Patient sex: F
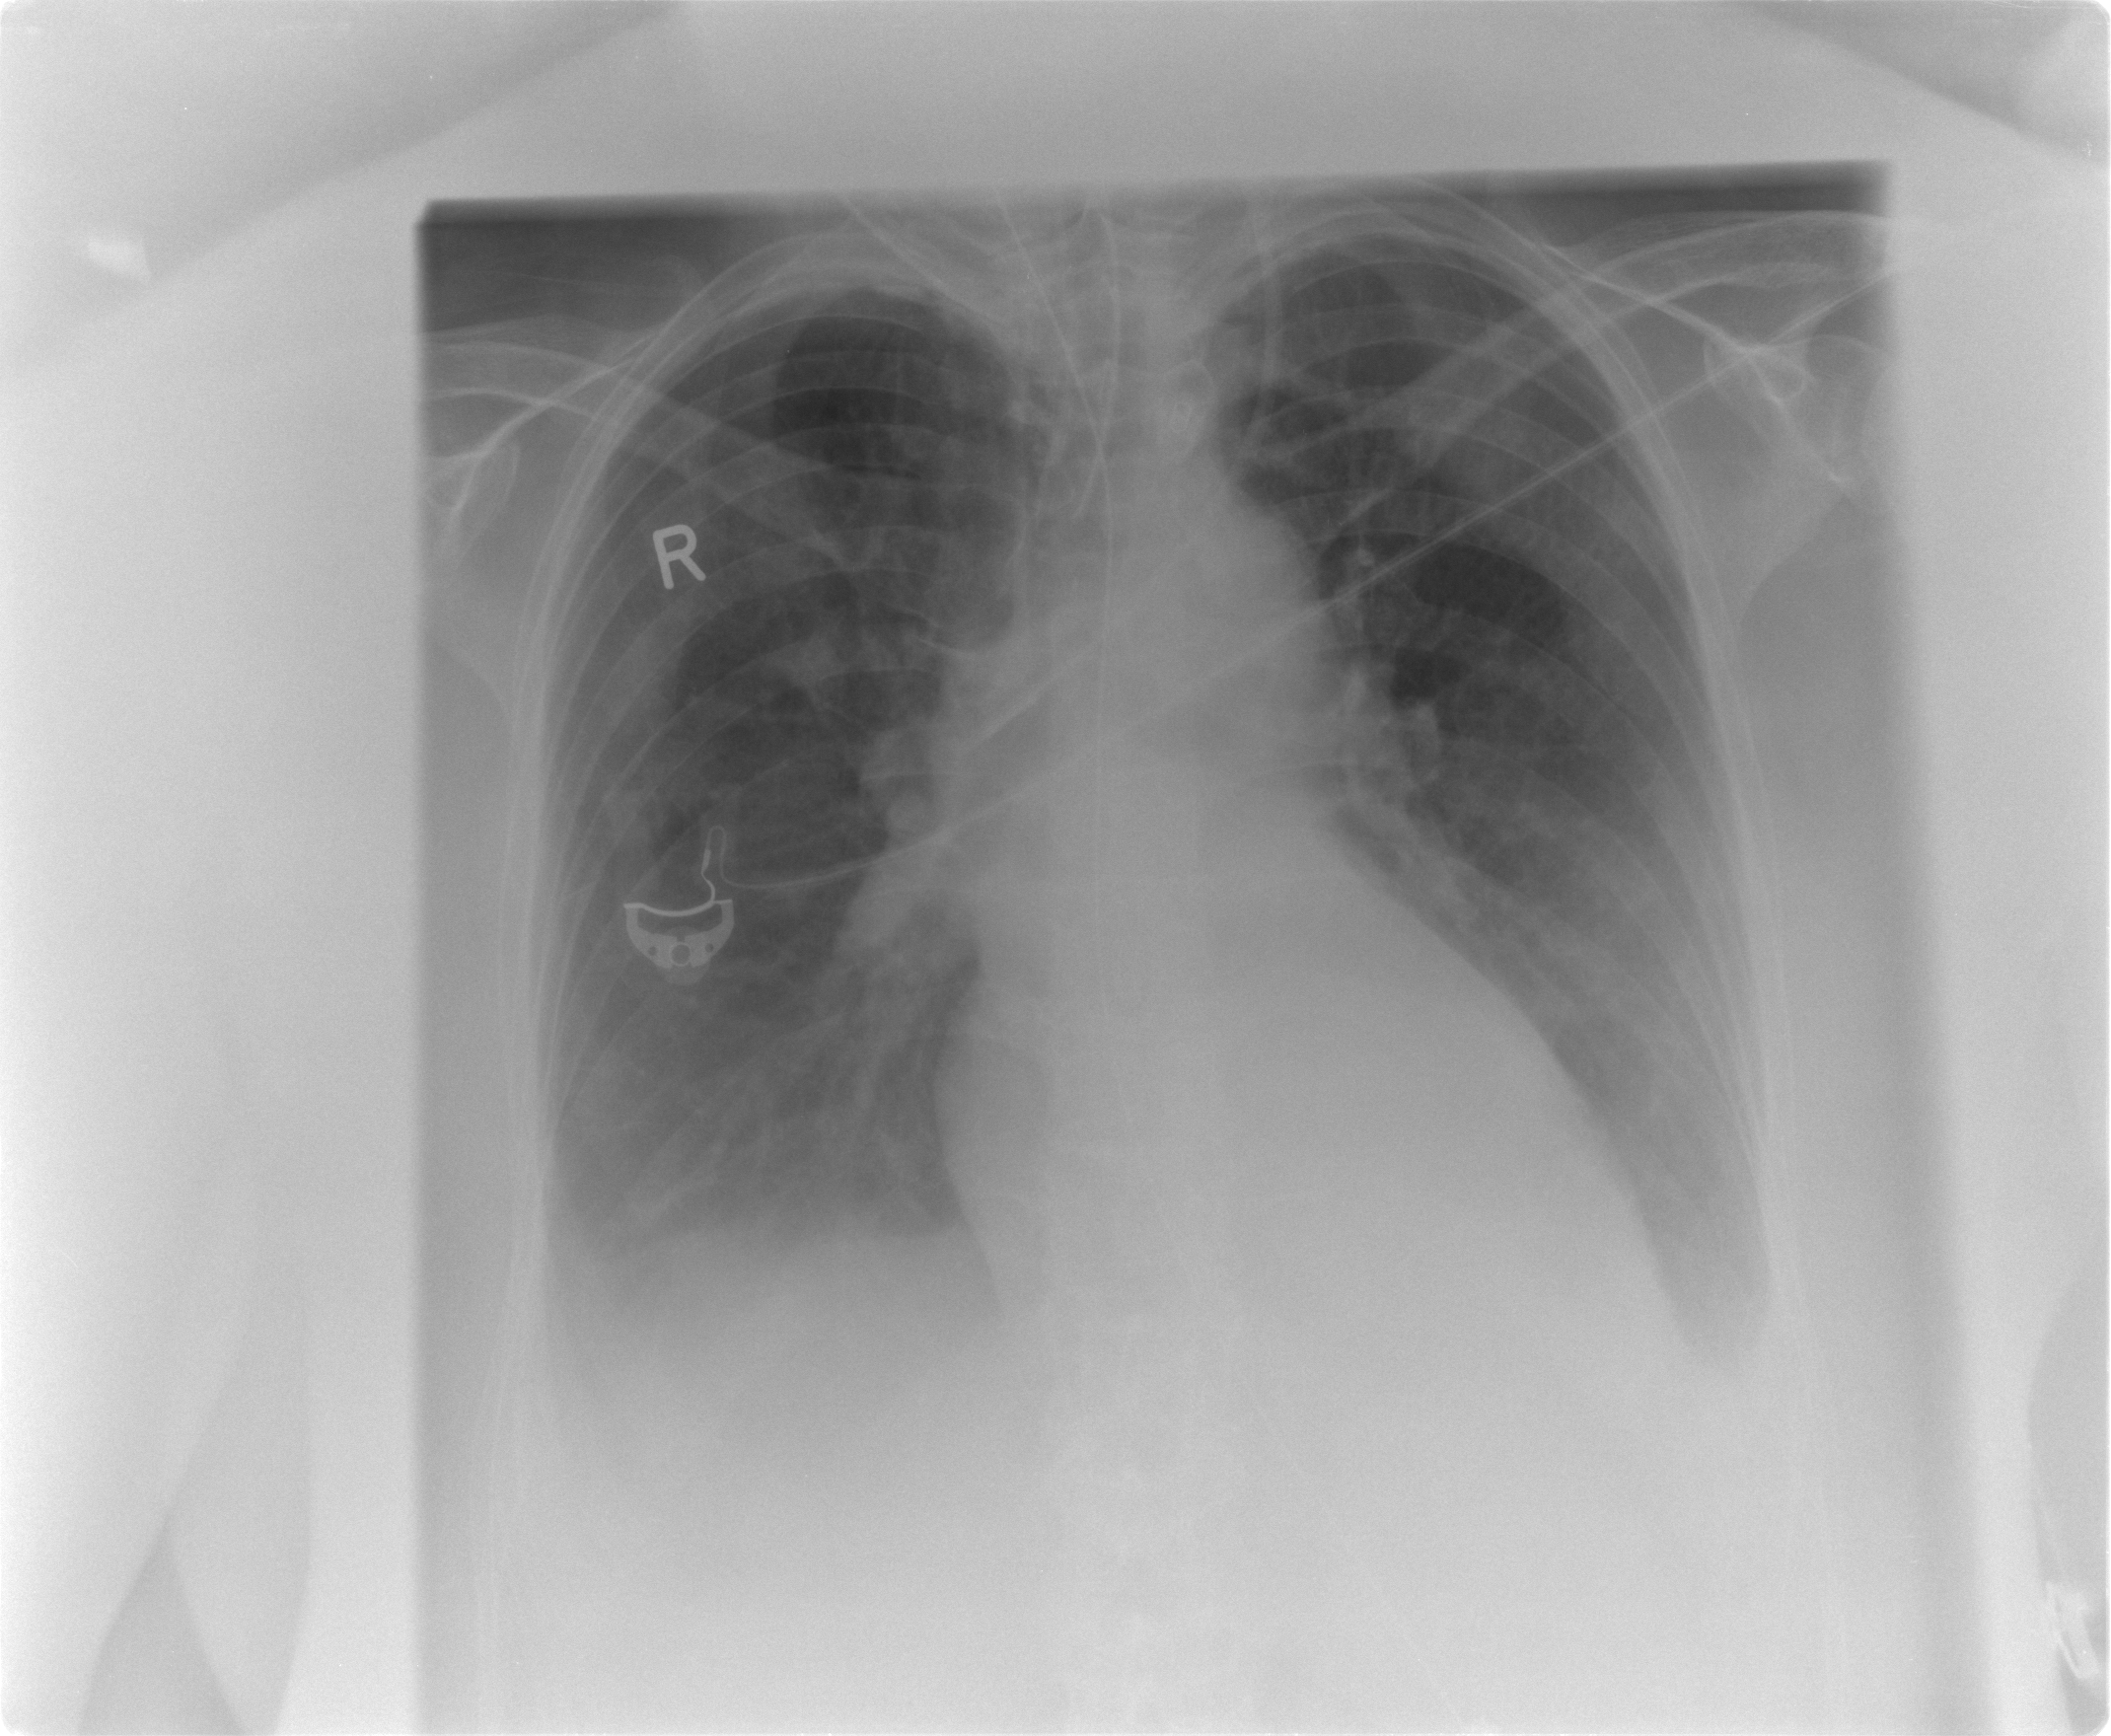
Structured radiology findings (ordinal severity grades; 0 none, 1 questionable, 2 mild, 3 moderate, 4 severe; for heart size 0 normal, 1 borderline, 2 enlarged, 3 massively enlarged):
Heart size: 0
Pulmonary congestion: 2
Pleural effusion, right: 2
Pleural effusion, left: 2
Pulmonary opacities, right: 0
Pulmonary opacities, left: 0
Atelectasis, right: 2
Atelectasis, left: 2